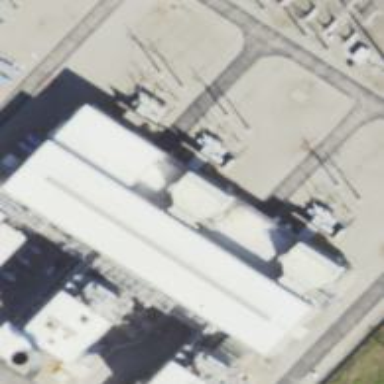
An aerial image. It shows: Gas turbine generator is in use.